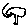
Label: tree